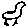
Label: bird